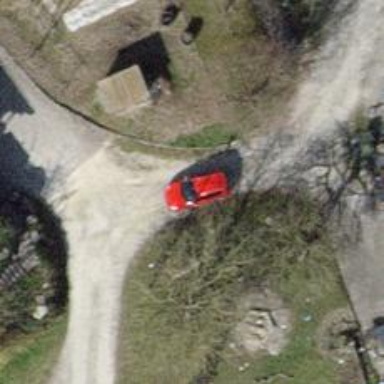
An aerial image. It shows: Driveway.